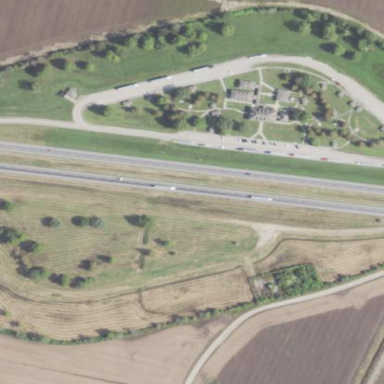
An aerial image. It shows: Rest area on the road.